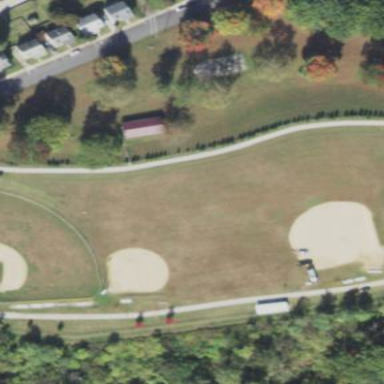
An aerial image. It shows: Baseball pitch for leisure land activities.